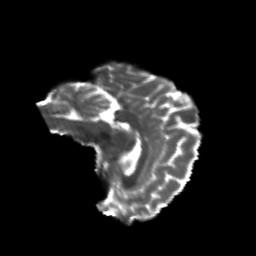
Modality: T2w
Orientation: sagittal
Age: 26
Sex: female
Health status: healthy
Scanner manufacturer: philips
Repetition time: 7.393 s
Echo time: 0.08599 s